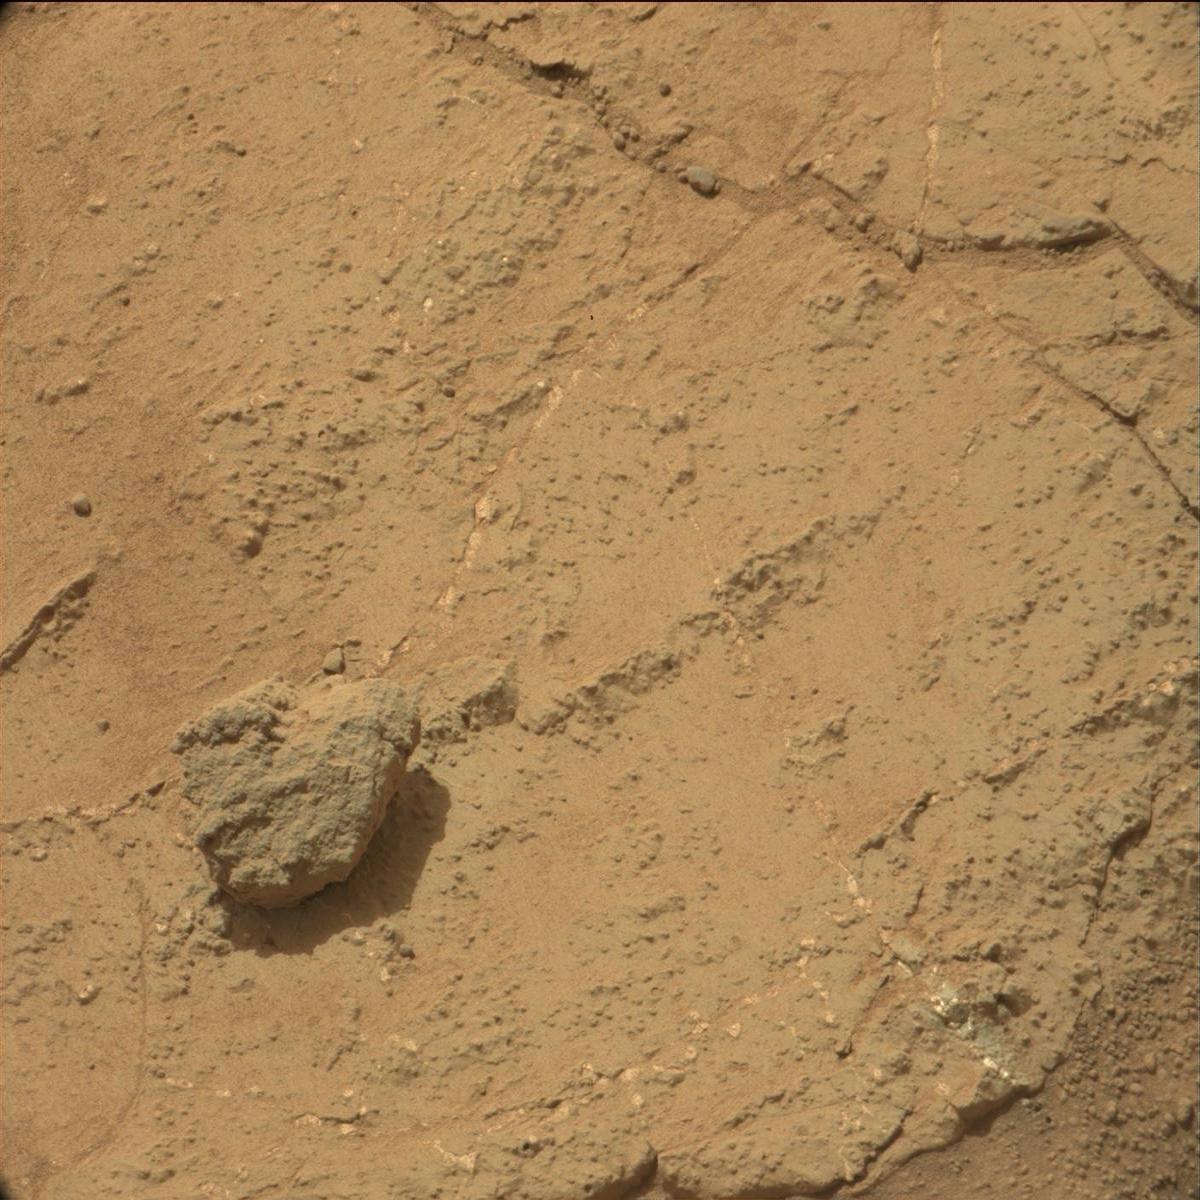
Terrain classes present: Bedrock, Rock, Sand / Soil